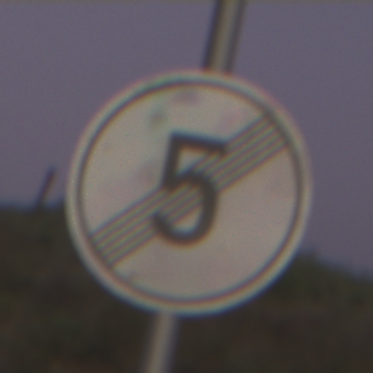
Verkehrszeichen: EndeGeschwindigkeit5
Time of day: Dawn
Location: Outdoor (RoadRail)
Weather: Clear
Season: NotSpecified
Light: Natural